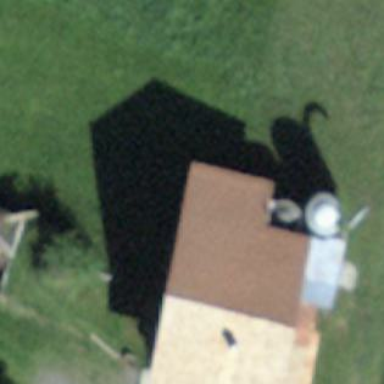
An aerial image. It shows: Cabin.